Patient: sex M, age 60
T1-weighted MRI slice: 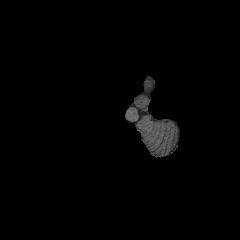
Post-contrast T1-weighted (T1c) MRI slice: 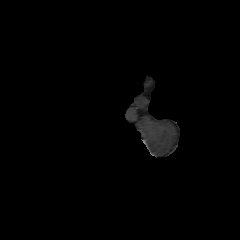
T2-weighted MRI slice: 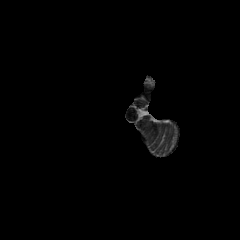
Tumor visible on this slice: no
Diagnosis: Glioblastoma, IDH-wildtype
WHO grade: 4